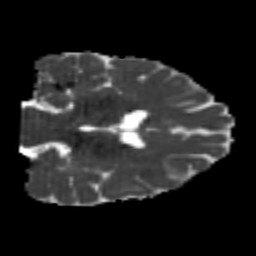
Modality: MD
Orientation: coronal
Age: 21
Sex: female
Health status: healthy
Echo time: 0.074 s